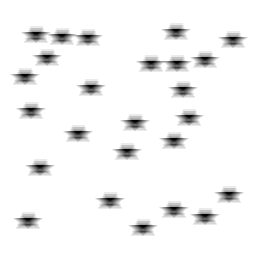
Squares: 0
Triangles: 0
Stars: 25
Total shapes: 25